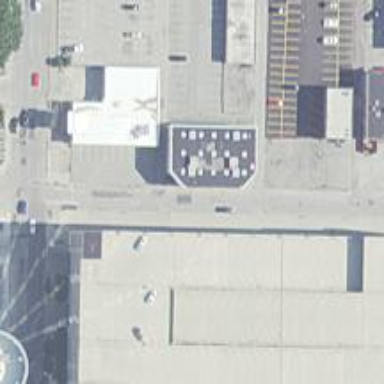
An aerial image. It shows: Multi-storey parking building.